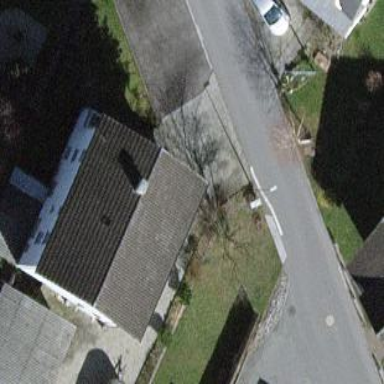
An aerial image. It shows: Gabled house with brown roof made of roof tiles. The roof is oriented along the house.